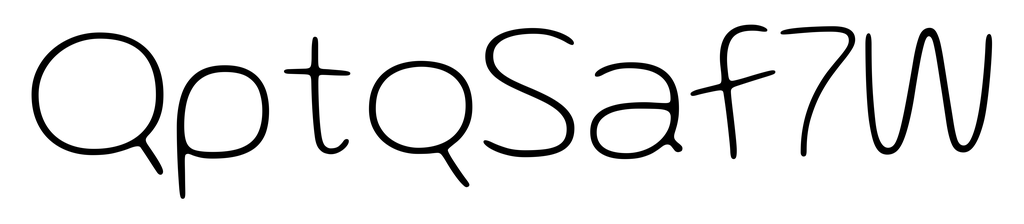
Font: Gluten_Thin